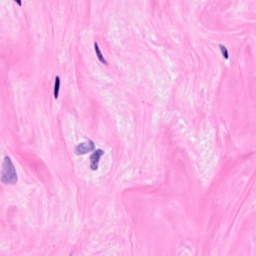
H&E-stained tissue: Breast